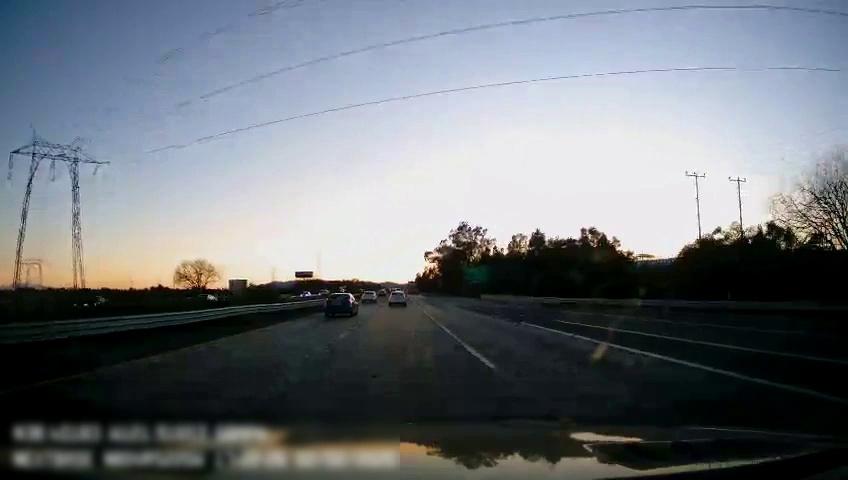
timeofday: Day
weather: Sunny
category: Drivable Space
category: Vehicles | Car
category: Vehicles | Car
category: Vehicles | Car
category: Vehicles | Car
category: Vehicles | Car
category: Vehicles | Truck
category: Lanes | Current Lane
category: Lanes | Alternate Lane
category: Lanes | Alternate Lane
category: Lanes | Alternate Lane
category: Traffic | Signs